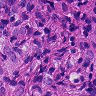
Metastatic tissue present: yes